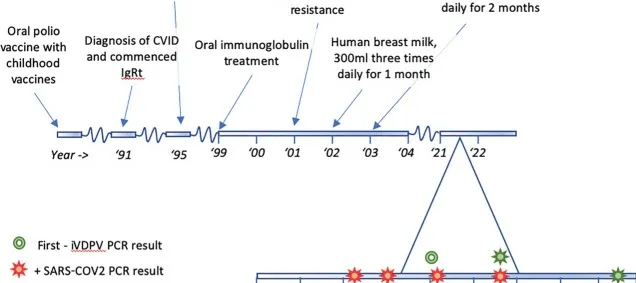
(A) A graphical representation of clinical timeline and relevant microbiological results.
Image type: chart (chart)